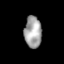
Tissue: skin
Cell type: Epithelial cells
Senescence score: 0.2245
Nuclear area (px): 536
Mean DAPI intensity: 163.007